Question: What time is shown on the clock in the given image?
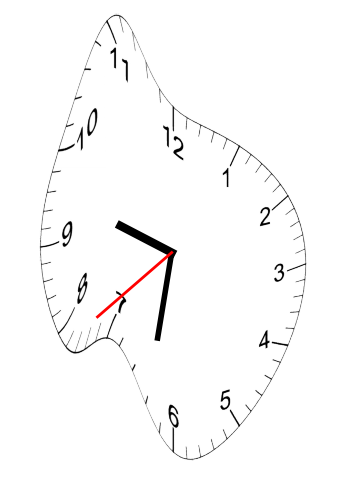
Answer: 09:31:38